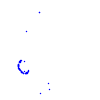
Particle: kaon